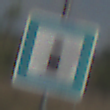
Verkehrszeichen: Informationsstelle
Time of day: MorningAfternoon
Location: Outdoor (Nature)
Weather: PartlyCloudy
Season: NotSpecified
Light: Natural